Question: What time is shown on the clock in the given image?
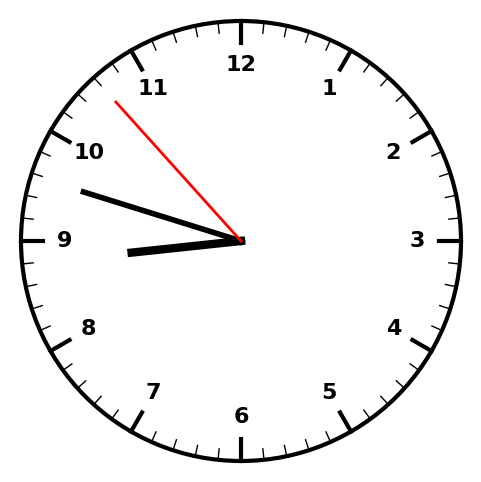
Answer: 08:47:53